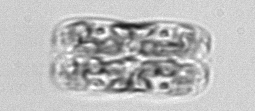
Label: pennate_morphotype1